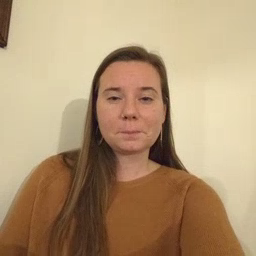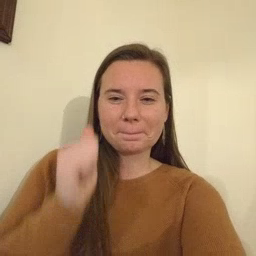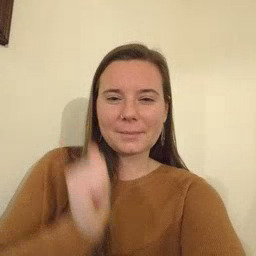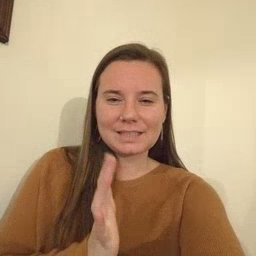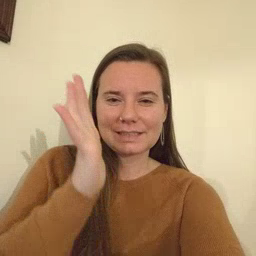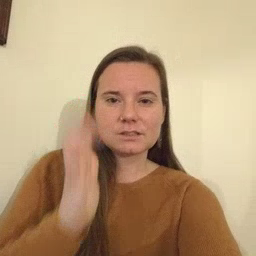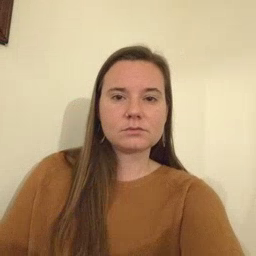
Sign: mitten